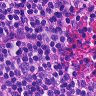
Metastatic tissue present: no